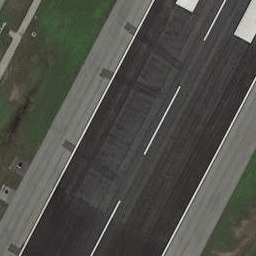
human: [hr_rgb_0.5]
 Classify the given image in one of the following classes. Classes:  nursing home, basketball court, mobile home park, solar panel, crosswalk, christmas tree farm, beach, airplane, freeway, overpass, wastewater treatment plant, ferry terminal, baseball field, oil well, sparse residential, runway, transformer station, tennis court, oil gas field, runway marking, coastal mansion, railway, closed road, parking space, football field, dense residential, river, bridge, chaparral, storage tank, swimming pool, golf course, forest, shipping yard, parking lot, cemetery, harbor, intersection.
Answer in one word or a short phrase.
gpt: runway